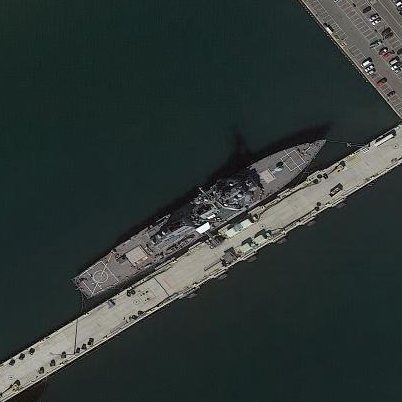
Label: destroyer